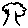
Label: tree